This continuous-wavelet-transform scalogram was computed from a bearing vibration snapshot. Classify the bearing condition as one of: normal, inner_race, outer_race, ball.
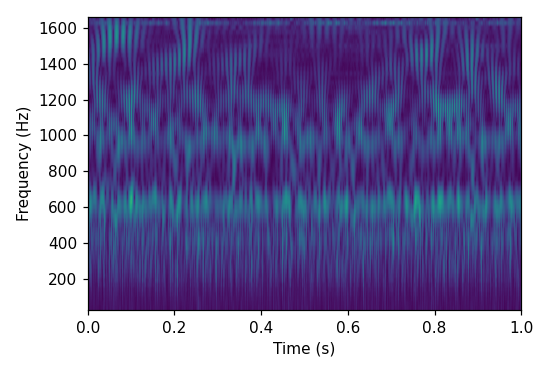
Answer: outer_race